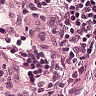
Metastatic tissue present: no